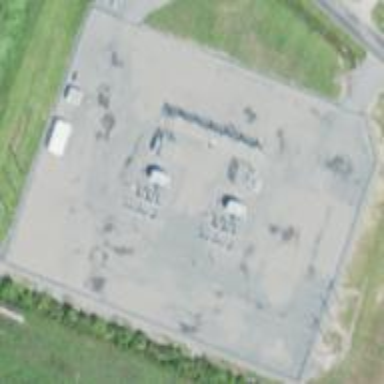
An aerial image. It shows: Distribution level power substation enclosed by fence.